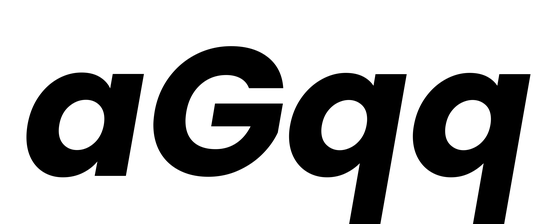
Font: Poppins-BoldItalic